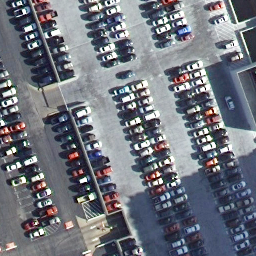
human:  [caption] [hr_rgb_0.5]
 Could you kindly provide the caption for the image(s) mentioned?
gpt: Many cars arranged neatly in the parking lot .

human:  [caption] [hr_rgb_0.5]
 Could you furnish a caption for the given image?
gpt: Lots of cars parked neatly in the parking lot .

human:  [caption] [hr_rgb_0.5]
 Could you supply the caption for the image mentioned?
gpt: Lots of cars parked in lines in the parking lot .

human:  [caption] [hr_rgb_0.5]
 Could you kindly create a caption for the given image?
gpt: It is a parking lot with many cars densely arranged .

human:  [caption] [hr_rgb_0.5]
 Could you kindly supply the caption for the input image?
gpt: Many cars densely arranged in the parking lot .